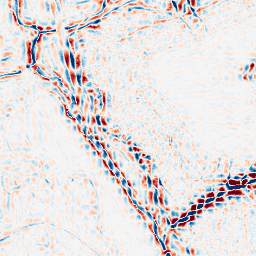
Category: wavelet
Decomposition family: wavelet_dwt
Decomposition parameters: wavelet: coif2
level: 3
Upsampling method: quintic
Upsampling parameters: scale: 2
Upsampling scale: 2